Question: I have a chart with one value per day. Somehow it only labels 5 days on the x-axis.
How can I make it label all the days between the set min and max date (as far as I know tickAmount does not work with type datetime)?
And how can I remove the offset on the x-axis so that the point for every day is directly above its label (See offset here)?

'''
var options = {
series: [{
name: 'Series1',
data: [
5, 6, 5.5, 7, 1, 3, 4
]
}],
chart: {
height: 250,
type: 'area'
},
dataLabels: {
enabled: false
},
stroke: {
curve: 'smooth'
},
colors:['#000000'],
xaxis: {
type: 'datetime',
categories: [
'2022-07-20 00:00:00', '2022-07-21 00:00:00', '2022-07-22 00:00:00', '2022-07-23 00:00:00', '2022-07-24 00:00:00', '2022-07-25 00:00:00', '2022-07-26 00:00:00'
],
min: new Date("2022-07-20 00:00:00").getTime(),
max: new Date("2022-07-26 00:00:00").getTime(),
labels: {
formatter: function(val) {
return moment(new Date(val)).format("ddd");
},
style: {
colors: '#000000',
},
datetimeUTC: false, // Do not convert to UTC
},
},
yaxis: {
labels: {
style: {
colors: '#000000',
},
formatter: function (val) {
return val.toFixed(0)
},
},
tickAmount: 10,
min: 0,
max: 10
},
};
document.getElementById("chart").innerHTML = "";
var chart = new ApexCharts(document.querySelector("#chart"), options);
chart.render();
'''
'''
<!DOCTYPE html>
<html lang="en">
<head>
<meta charset="UTF-8">
<meta http-equiv="X-UA-Compatible" content="IE=edge">
<meta name="viewport" content="width=device-width, initial-scale=1.0">
<title>Document</title>
</head>
<body>
<div id="chart"></div>
</body>
</html>
<script src="moment.min.js"></script>
<script src="https://cdn.jsdelivr.net/npm/apexcharts"></script>
'''
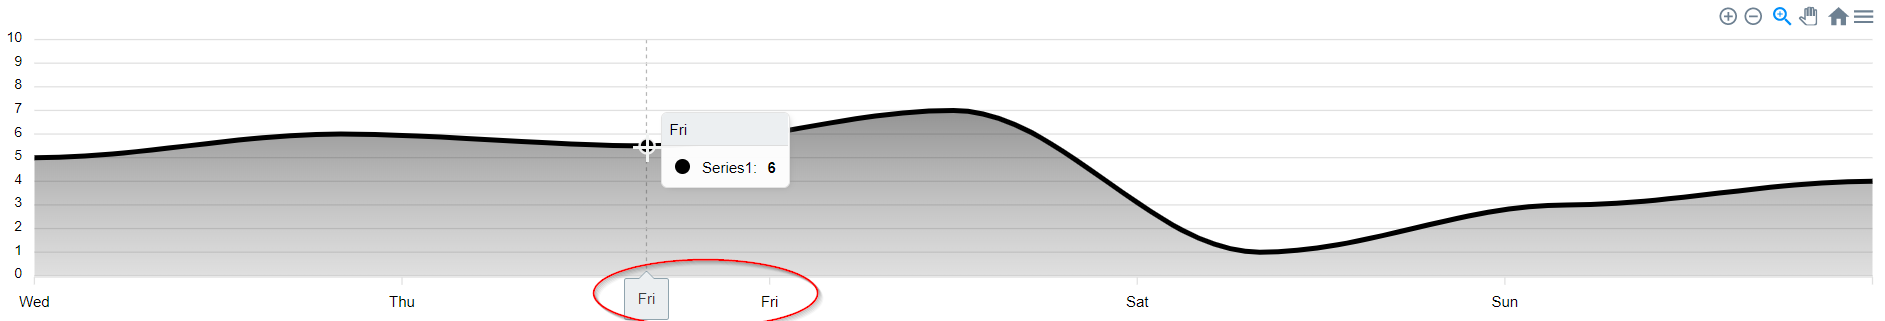
Answer: Found a solution for the problems you mention, we removed the tags:
- -
We add the tag with value 6 (7 ticks 0-6).
Another problem detected has been the value of the labels since 5.5 rounded it to 6, so that it does not happen we add it inside the label
'''
y: {
formatter: function (val) {
return val.toFixed(1);
}
}
'''
I leave the solution in react below.
<URL>
Result of the solution in photo
<URL>